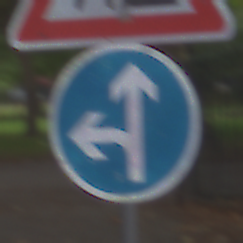
Verkehrszeichen: VorgeschriebeneFahrtrichtungGeradeausOderLinks
Zusatzzeichen oben: Arbeitsstelle
Umgebung: Outdoor, Urban
Tageszeit: MorningAfternoon
Wetter: Overcast
Licht: Natural
Jahreszeit: NotSpecified
Kontrast: LowContrast